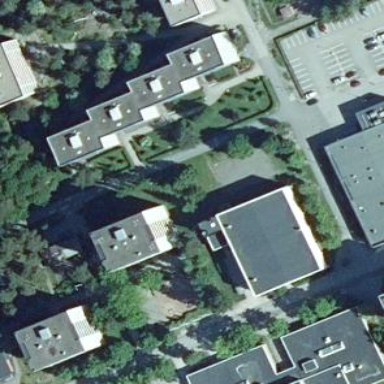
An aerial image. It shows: Sports center building with basketball facilities.